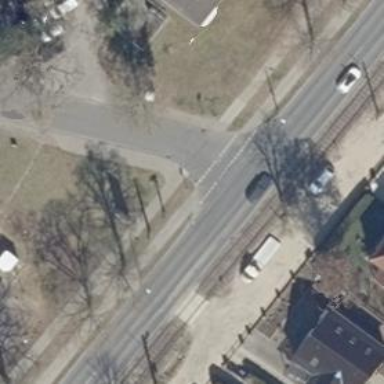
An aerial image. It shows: Road with "give way" sign.